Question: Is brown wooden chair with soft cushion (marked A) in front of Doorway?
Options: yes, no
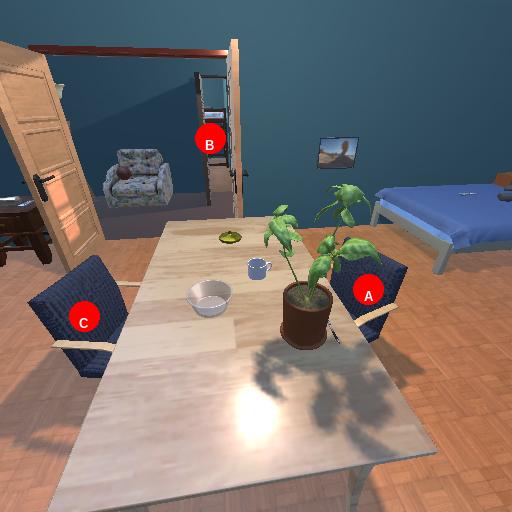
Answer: yes